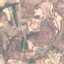
Land use / land cover: PermanentCrop